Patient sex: M
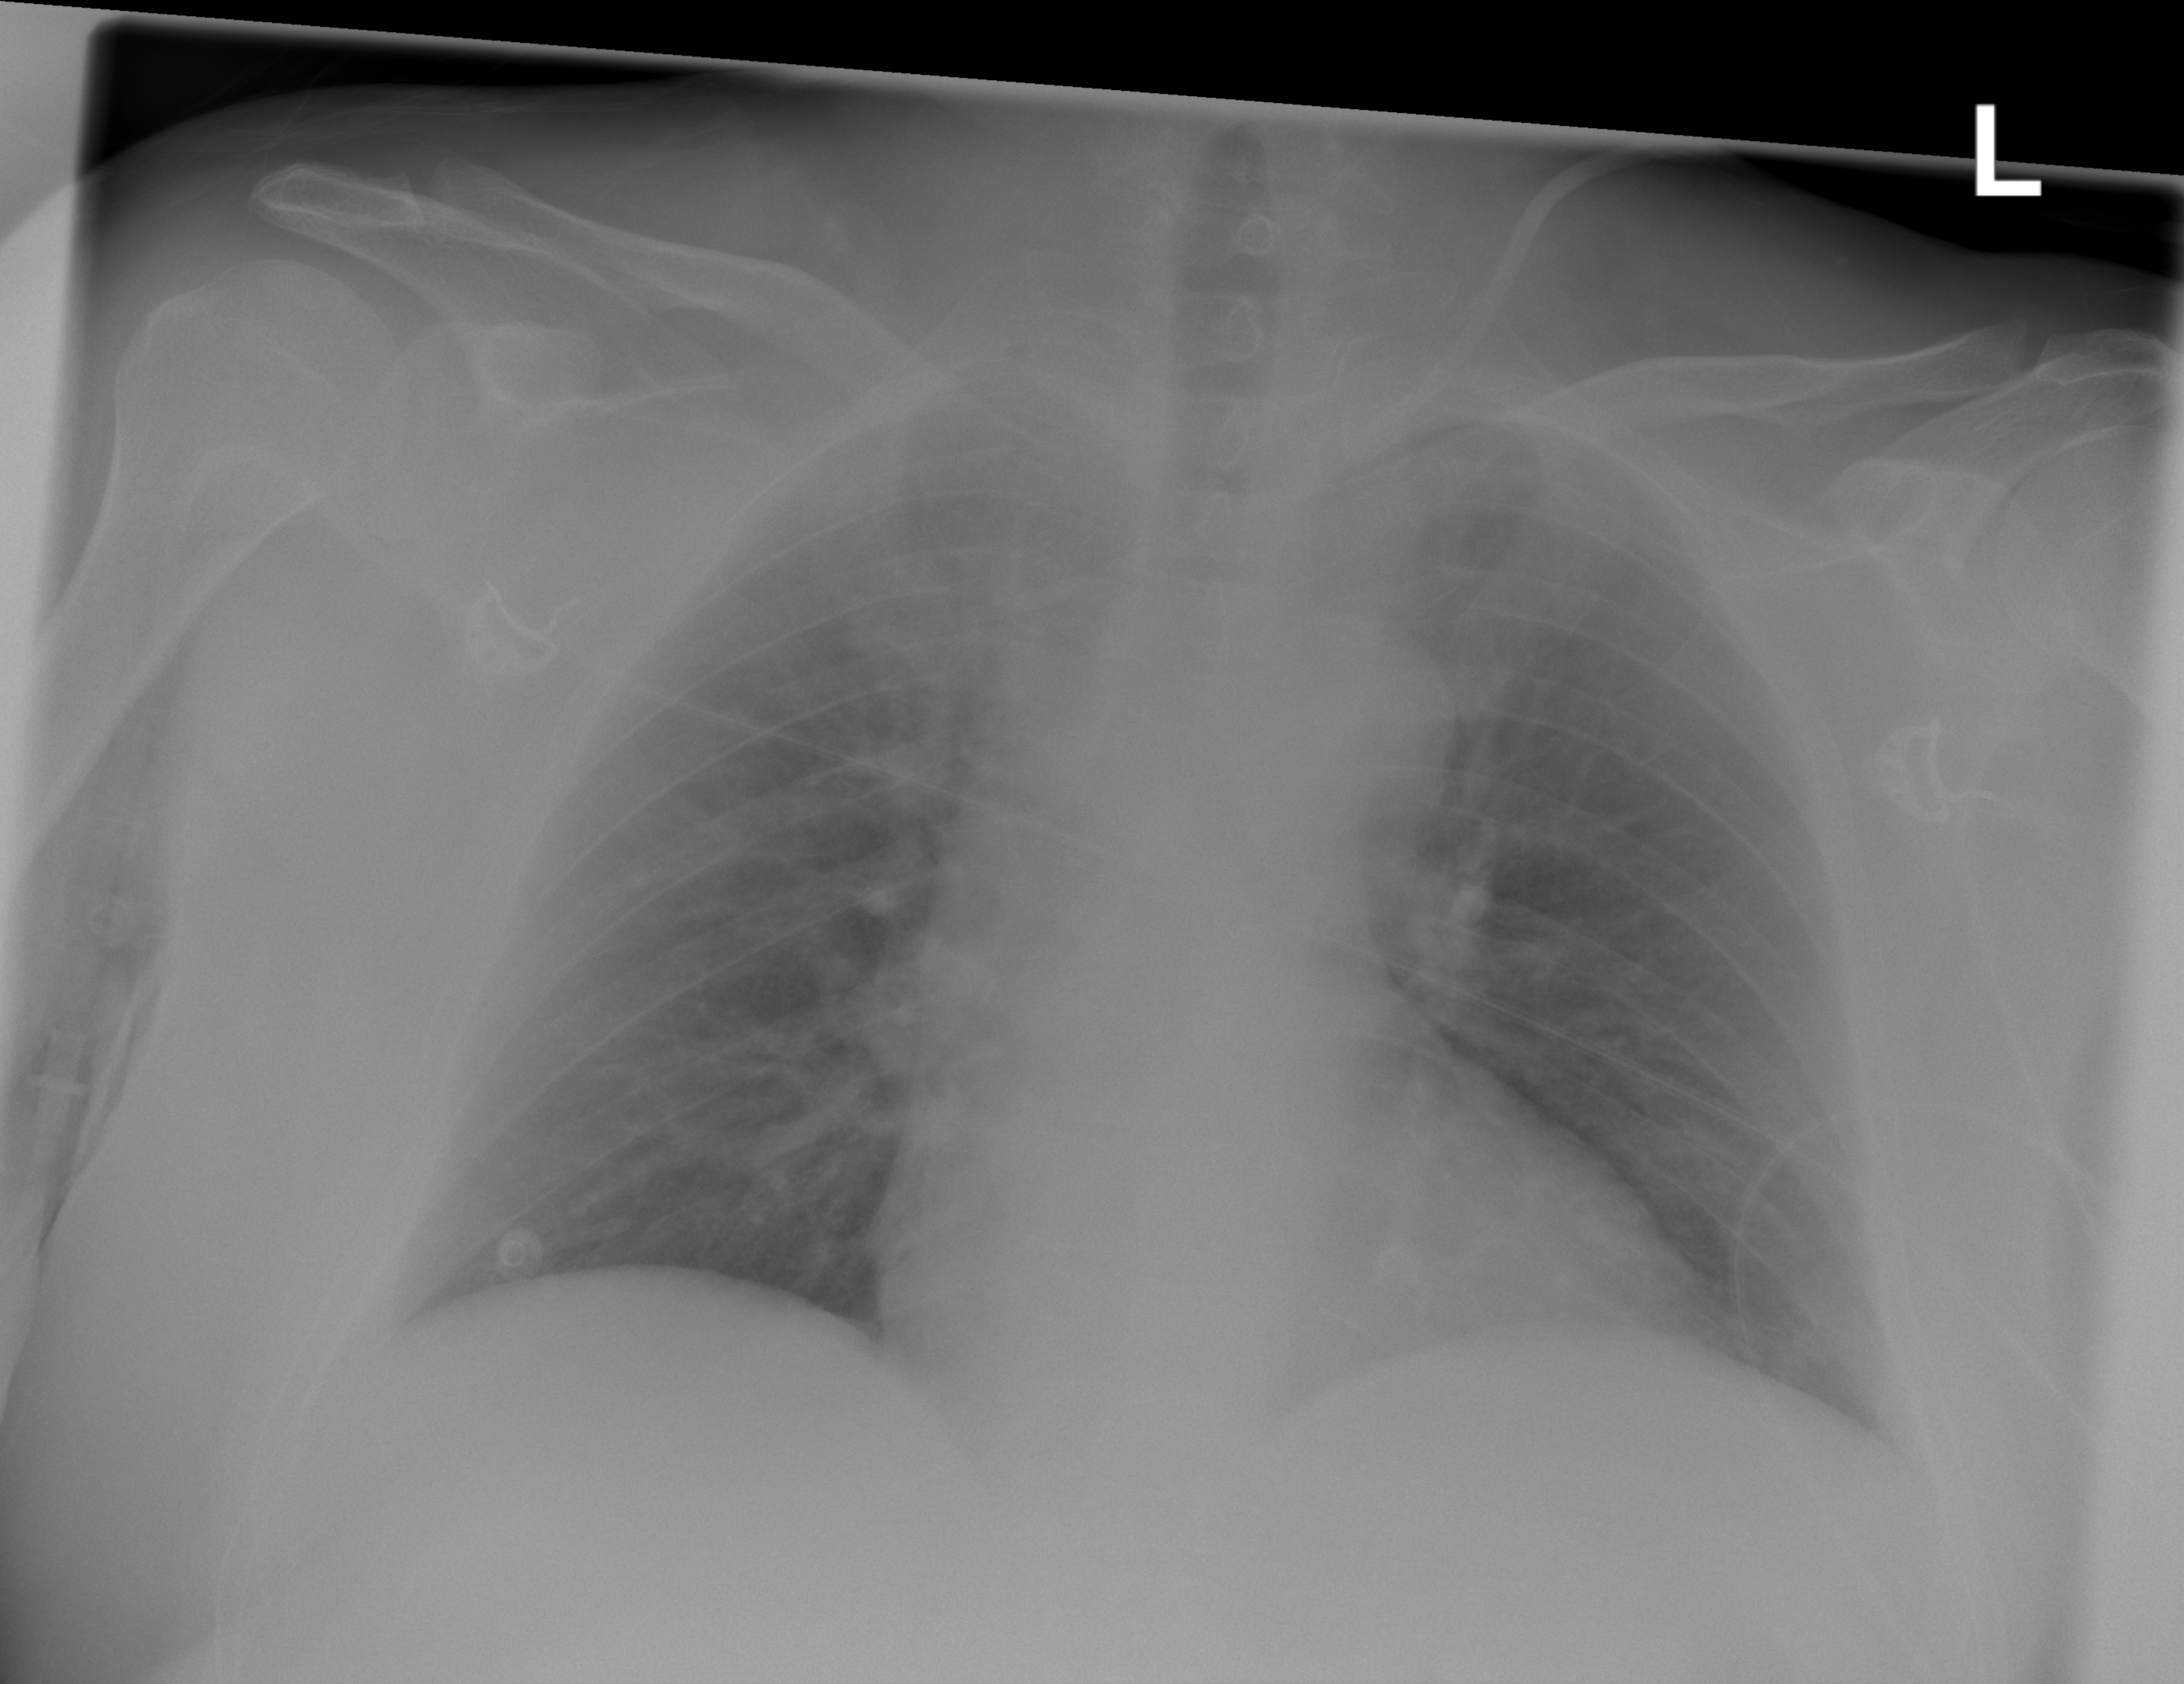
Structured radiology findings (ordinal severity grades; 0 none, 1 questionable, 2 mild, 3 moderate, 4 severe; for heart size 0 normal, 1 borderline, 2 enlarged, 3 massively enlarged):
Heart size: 0
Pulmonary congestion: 2
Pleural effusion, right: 0
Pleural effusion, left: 0
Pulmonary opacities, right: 0
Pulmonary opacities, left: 0
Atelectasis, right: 0
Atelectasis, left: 0